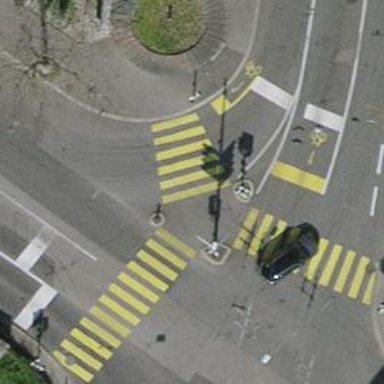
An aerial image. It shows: Road crossing with traffic signals.